Question: If I have a range of values how can I extract all values that contain a specific word?
For example:

Is there anything better then
'''
=IFERROR(INDEX(INDIRECT("A"&MATCH(D2,$A$2:$A$21,0)+2&":A21"),
MATCH("*"&$C$1&"*",INDIRECT("A"&MATCH(D2,$A$2:$A$21,0)+2&":A21"),0)),"")
'''
I would prefer Formulas over VBA but feel free to post VBA solutions too.
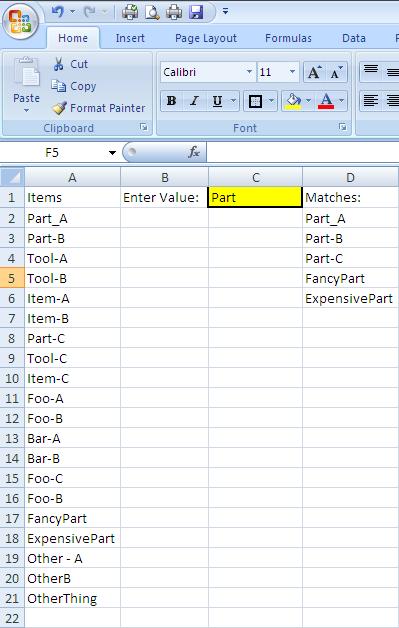
Answer: I trick I've learnt will help here and is required. Put this in D2 and drag down:
'''
{=INDEX(A:A,
SMALL(IF(ISNUMBER(SEARCH("*"&$C$1&"*",$A$2:$A$11)),
ROW($A$2:$A$11),
MAX(ROW($A$2:$A$11))+1)
,ROW()-1))}
'''
1. The index(<arr>, <nbr>) will get the value of the row we find;
2. The search(<string>, <arr>) will find all values in the array that match and is the reason for the array formula;
3. The if function will return the row number if a match exists and if not set a default row number, in this case the last one + 1; and
4. Most importantly the small(<arr>, <n-th>) function will now return the nth smallest row number starting, in this case the cell has to be in row 2 otherwise the -1 needs to be altered.
I've found the pivot tables bring a large improvement in performance:
1. Add your Pivot as normal but put the location of D1.
2. You can use the in-built contains or search ability
3. Or use VBA on the Worksheet Private Sub Worksheet_Change(ByVal Target As Range)
If Target.Address = "$C$1" Then
With Me.PivotTables("PivotTable2").PivotFields("name")
.ClearAllFilters
.PivotFilters.Add Type:=xlCaptionContains, Value1:=Target
End With
End If
End Sub